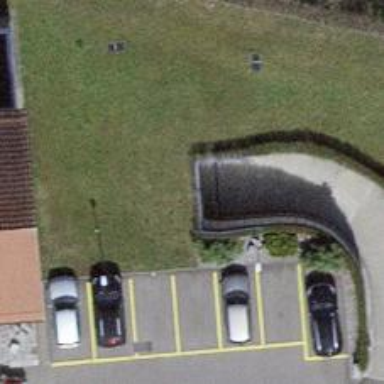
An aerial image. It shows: Parking entrance.